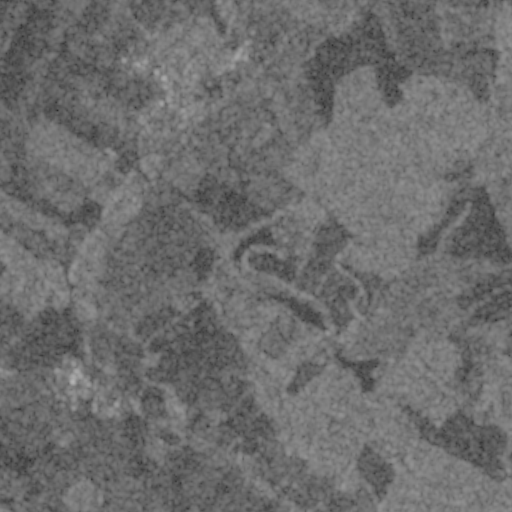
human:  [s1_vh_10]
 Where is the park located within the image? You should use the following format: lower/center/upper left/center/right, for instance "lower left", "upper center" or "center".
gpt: The park is located in the upper left of the image.
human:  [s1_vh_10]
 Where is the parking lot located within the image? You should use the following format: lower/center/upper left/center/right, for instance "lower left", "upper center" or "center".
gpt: The parking lot is located in the upper left of the image.
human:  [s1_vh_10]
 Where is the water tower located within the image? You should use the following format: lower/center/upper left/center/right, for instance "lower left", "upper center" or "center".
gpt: The water tower is located in the lower left of the image.
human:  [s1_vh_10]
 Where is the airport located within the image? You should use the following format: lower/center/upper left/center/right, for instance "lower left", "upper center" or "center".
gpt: There is no airport in the image.

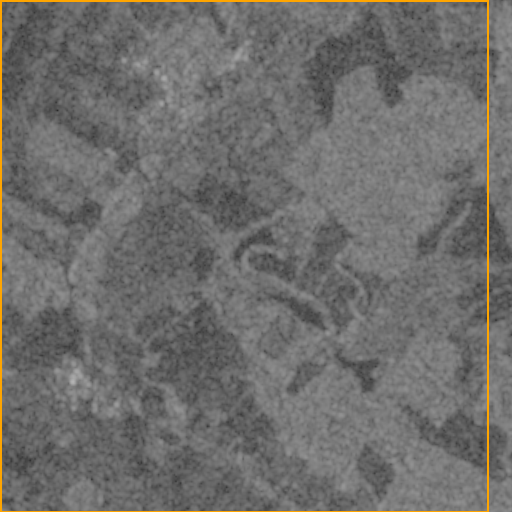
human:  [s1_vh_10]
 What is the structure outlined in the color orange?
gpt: The structure outlined in orange is a crop field.
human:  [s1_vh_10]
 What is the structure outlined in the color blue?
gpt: There is no blue outline.